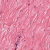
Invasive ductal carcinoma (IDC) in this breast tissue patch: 0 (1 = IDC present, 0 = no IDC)